Interaction volume radius: 10 \u00c5
Interaction volume height: 15 \u00c5
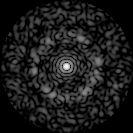
Disorder parameter: 0.8334